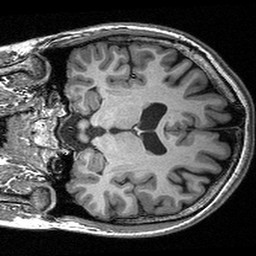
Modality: T1w
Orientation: coronal
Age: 21
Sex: female
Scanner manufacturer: siemens
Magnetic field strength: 3 T
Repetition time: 2.53 s
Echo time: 0.00309 s